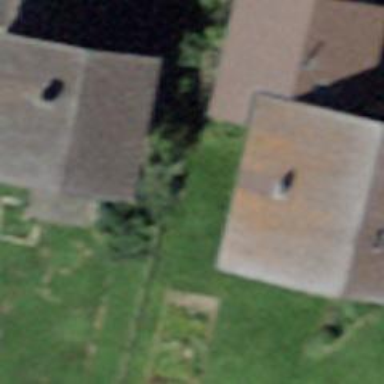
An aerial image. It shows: Residential building.